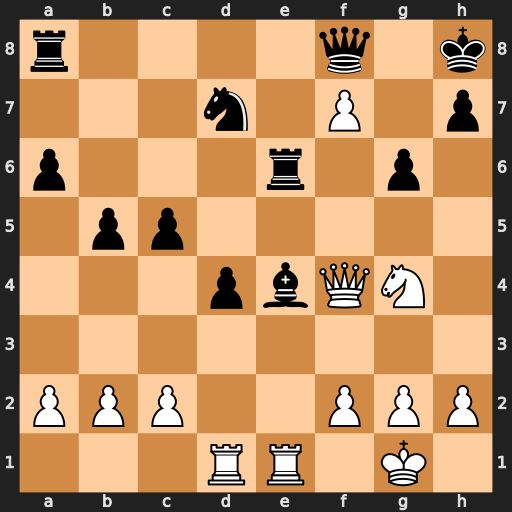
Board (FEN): r4q1k/3n1P1p/p3r1p1/1pp5/3pbQN1/8/PPP2PPP/3RR1K1
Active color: w
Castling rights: -
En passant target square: -
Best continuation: Rxe4 Rxe4 Qxe4